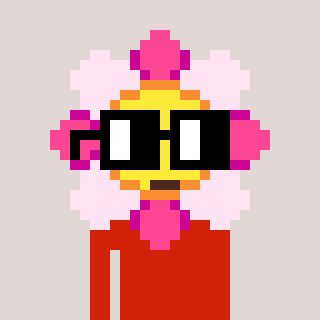
a pixel art character with square black glasses, a flower-shaped head and a red-colored body on a warm background